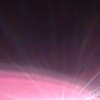
Label: sunburn